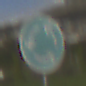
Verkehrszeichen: Kreisverkehr
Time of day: MorningAfternoon
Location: Outdoor (Suburban)
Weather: PartlyCloudy
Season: NotSpecified
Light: Natural